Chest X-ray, PA view. Patient: 64 years old, sex M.
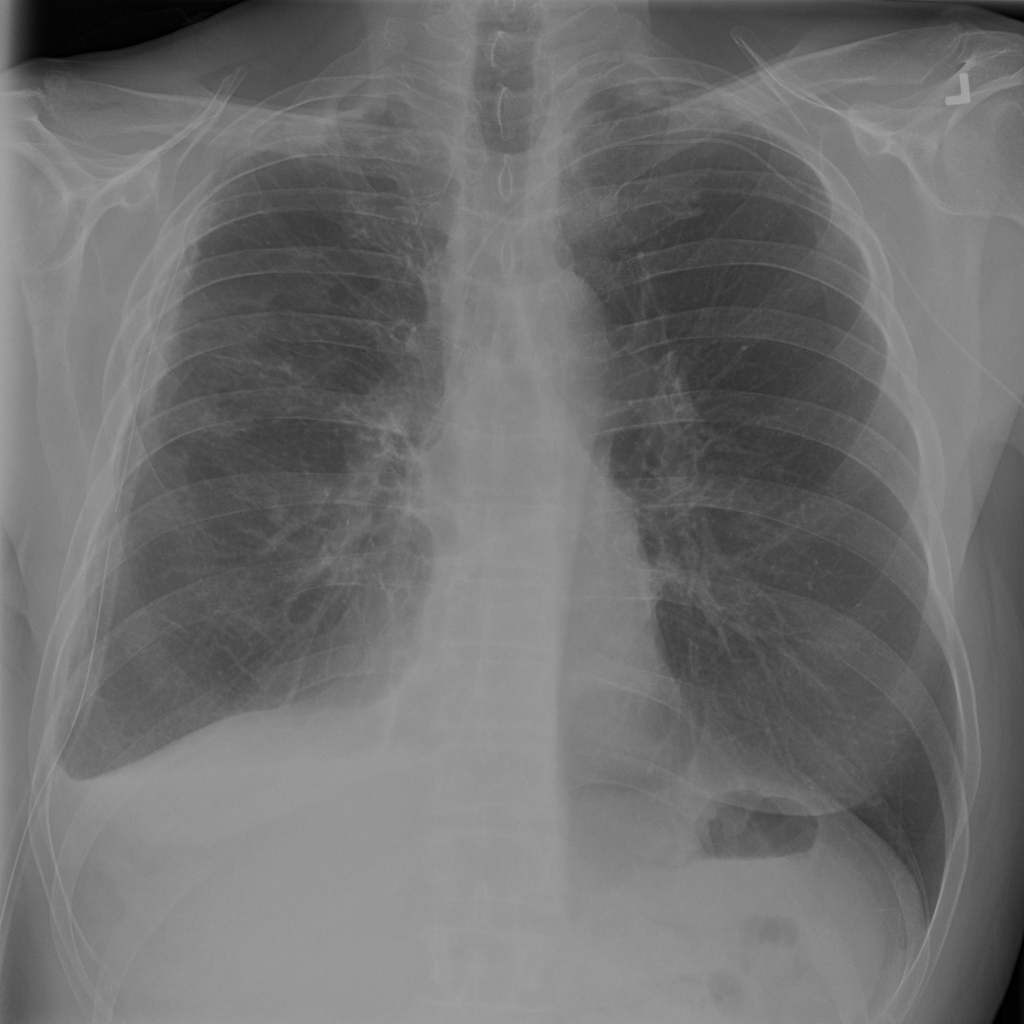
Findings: Pneumothorax